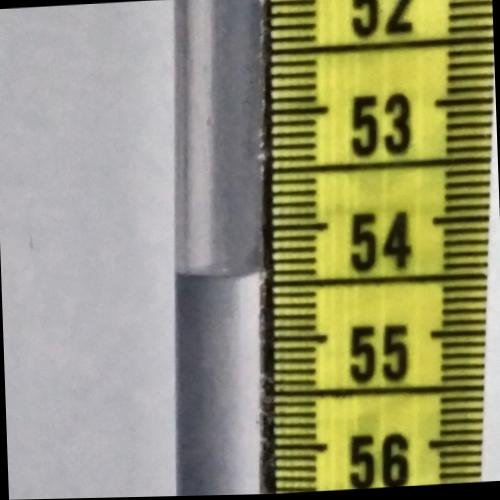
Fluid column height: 54.4 cm